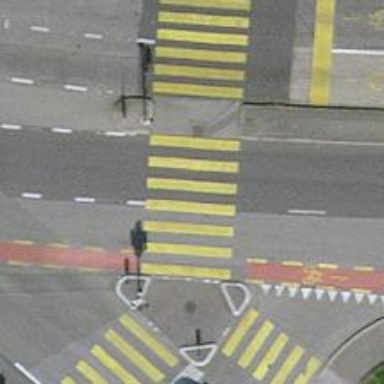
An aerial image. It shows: Crossing with marked traffic signals.